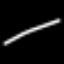
Label: line